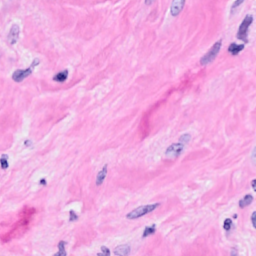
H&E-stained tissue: Breast